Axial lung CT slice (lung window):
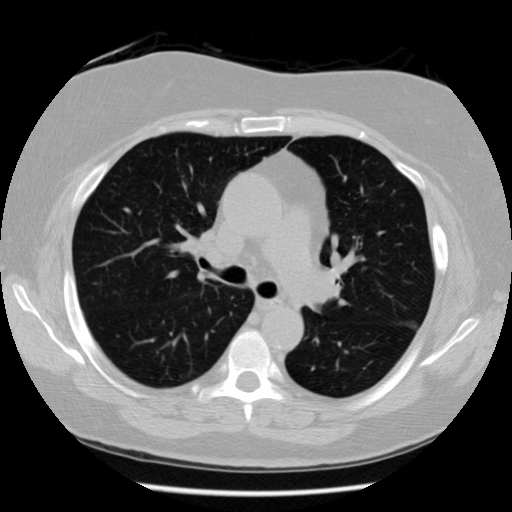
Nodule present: no